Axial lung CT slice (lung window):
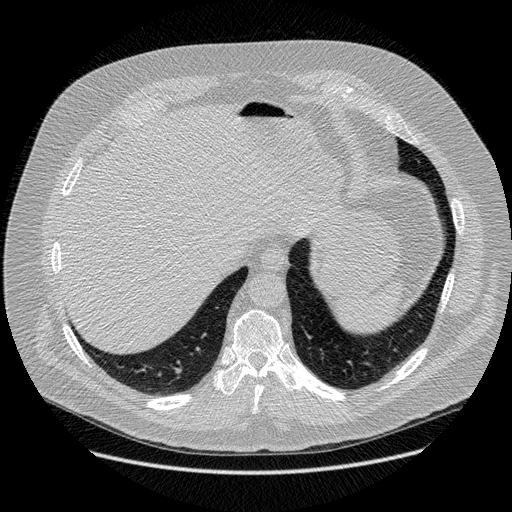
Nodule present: no